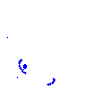
Particle: pion